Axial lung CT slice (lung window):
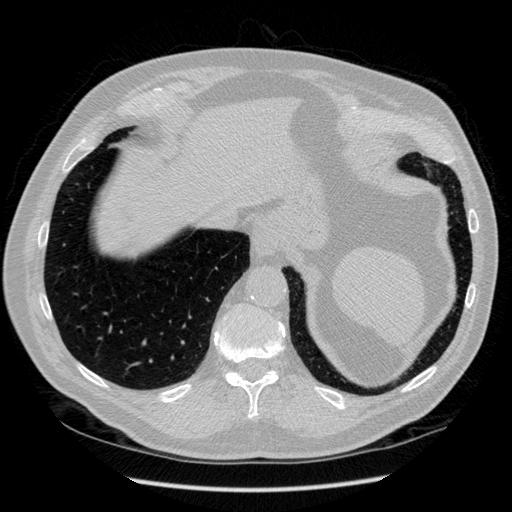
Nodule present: no